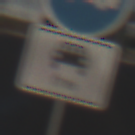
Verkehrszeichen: MehrfachbesetzePersonenkraftwagenFrei
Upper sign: Busssonderstreifen
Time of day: MorningAfternoon
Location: Outdoor (Urban)
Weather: Clear
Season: NotSpecified
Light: Natural